Field crop: maize
Growth stage: 2
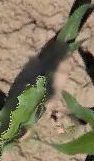
Species: maize